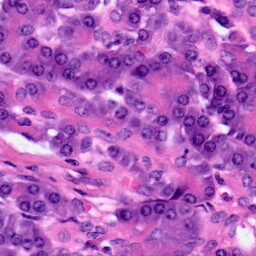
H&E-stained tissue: Pancreatic